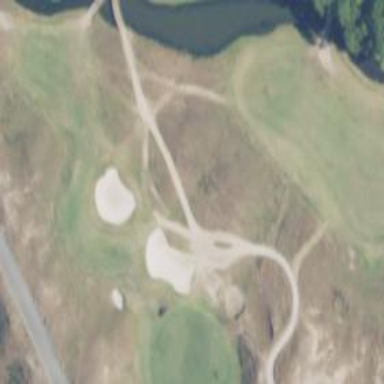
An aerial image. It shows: Path for both roads and golfers.